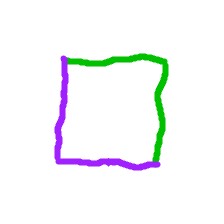
Shape: square